Field crop: maize
Growth stage: 2
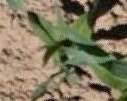
Species: maize